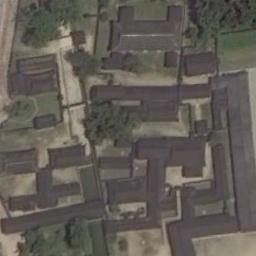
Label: palace